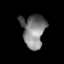
Tissue: prostate
Cell type: Fibroblasts
Senescence score: 0.6958
Nuclear area (px): 763
Mean DAPI intensity: 123.469